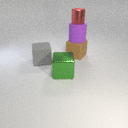
large brown rubber cube behind large green metal cube